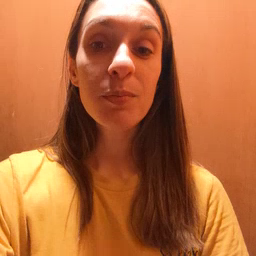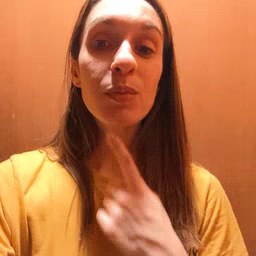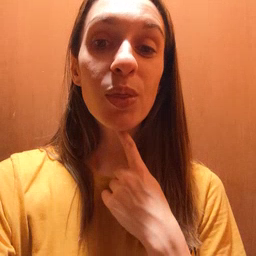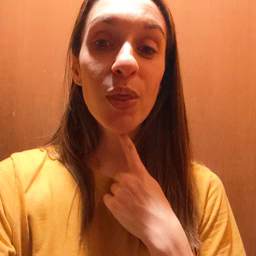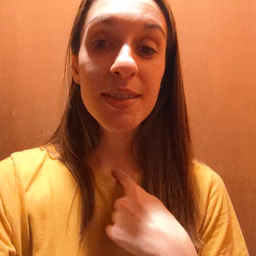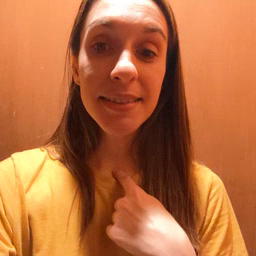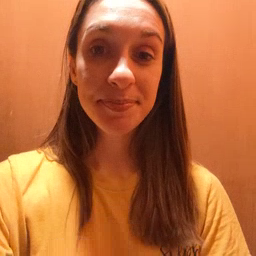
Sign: thirsty